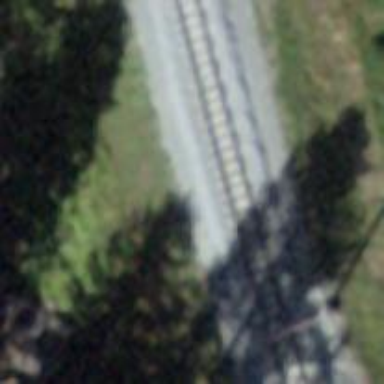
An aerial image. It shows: Narrow-gauge railway with single track. The railway is electrified with contact line.